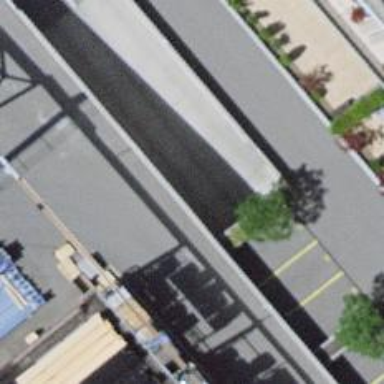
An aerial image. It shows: Parking entrance.